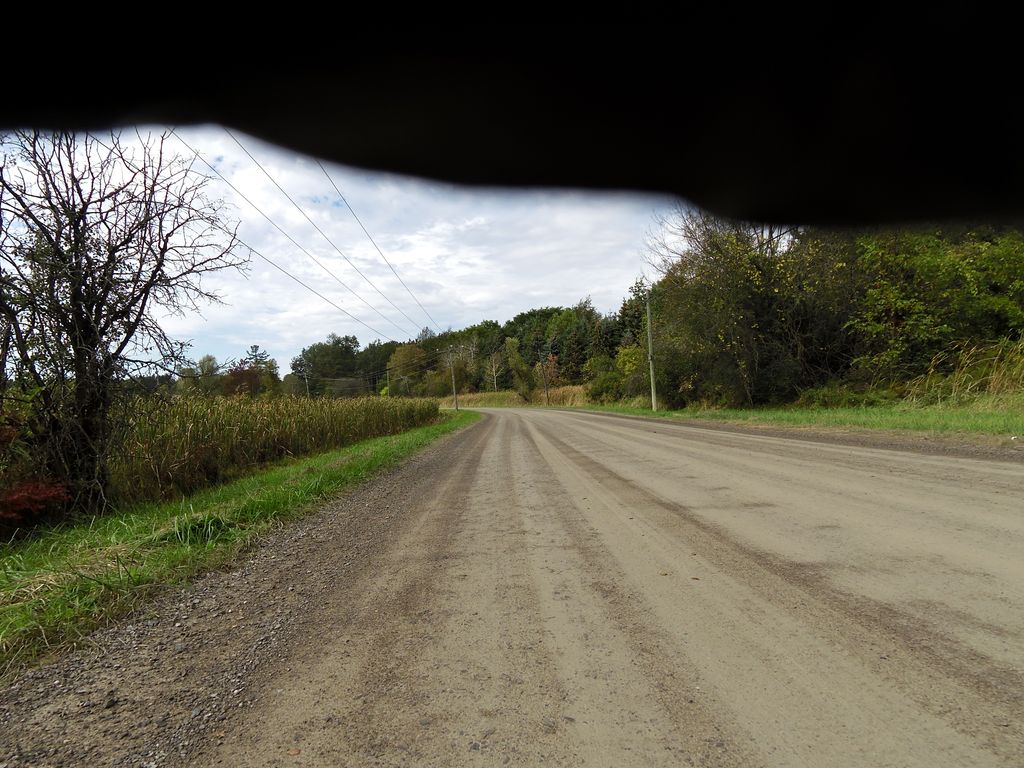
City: hamilton